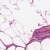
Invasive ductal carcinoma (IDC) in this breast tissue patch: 0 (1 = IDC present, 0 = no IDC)